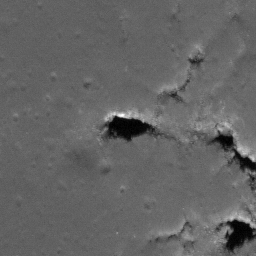
Pit: Messier A 4a
Host crater: Messier A
Host type: impact_melt
Lunar coordinates: latitude -2.044, longitude 46.882